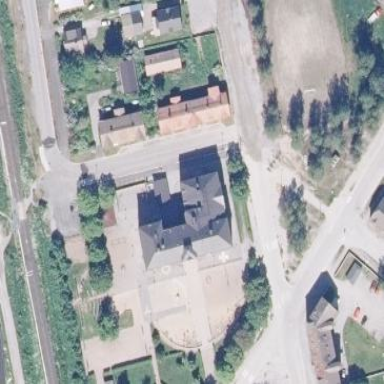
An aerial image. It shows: School building.